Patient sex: M
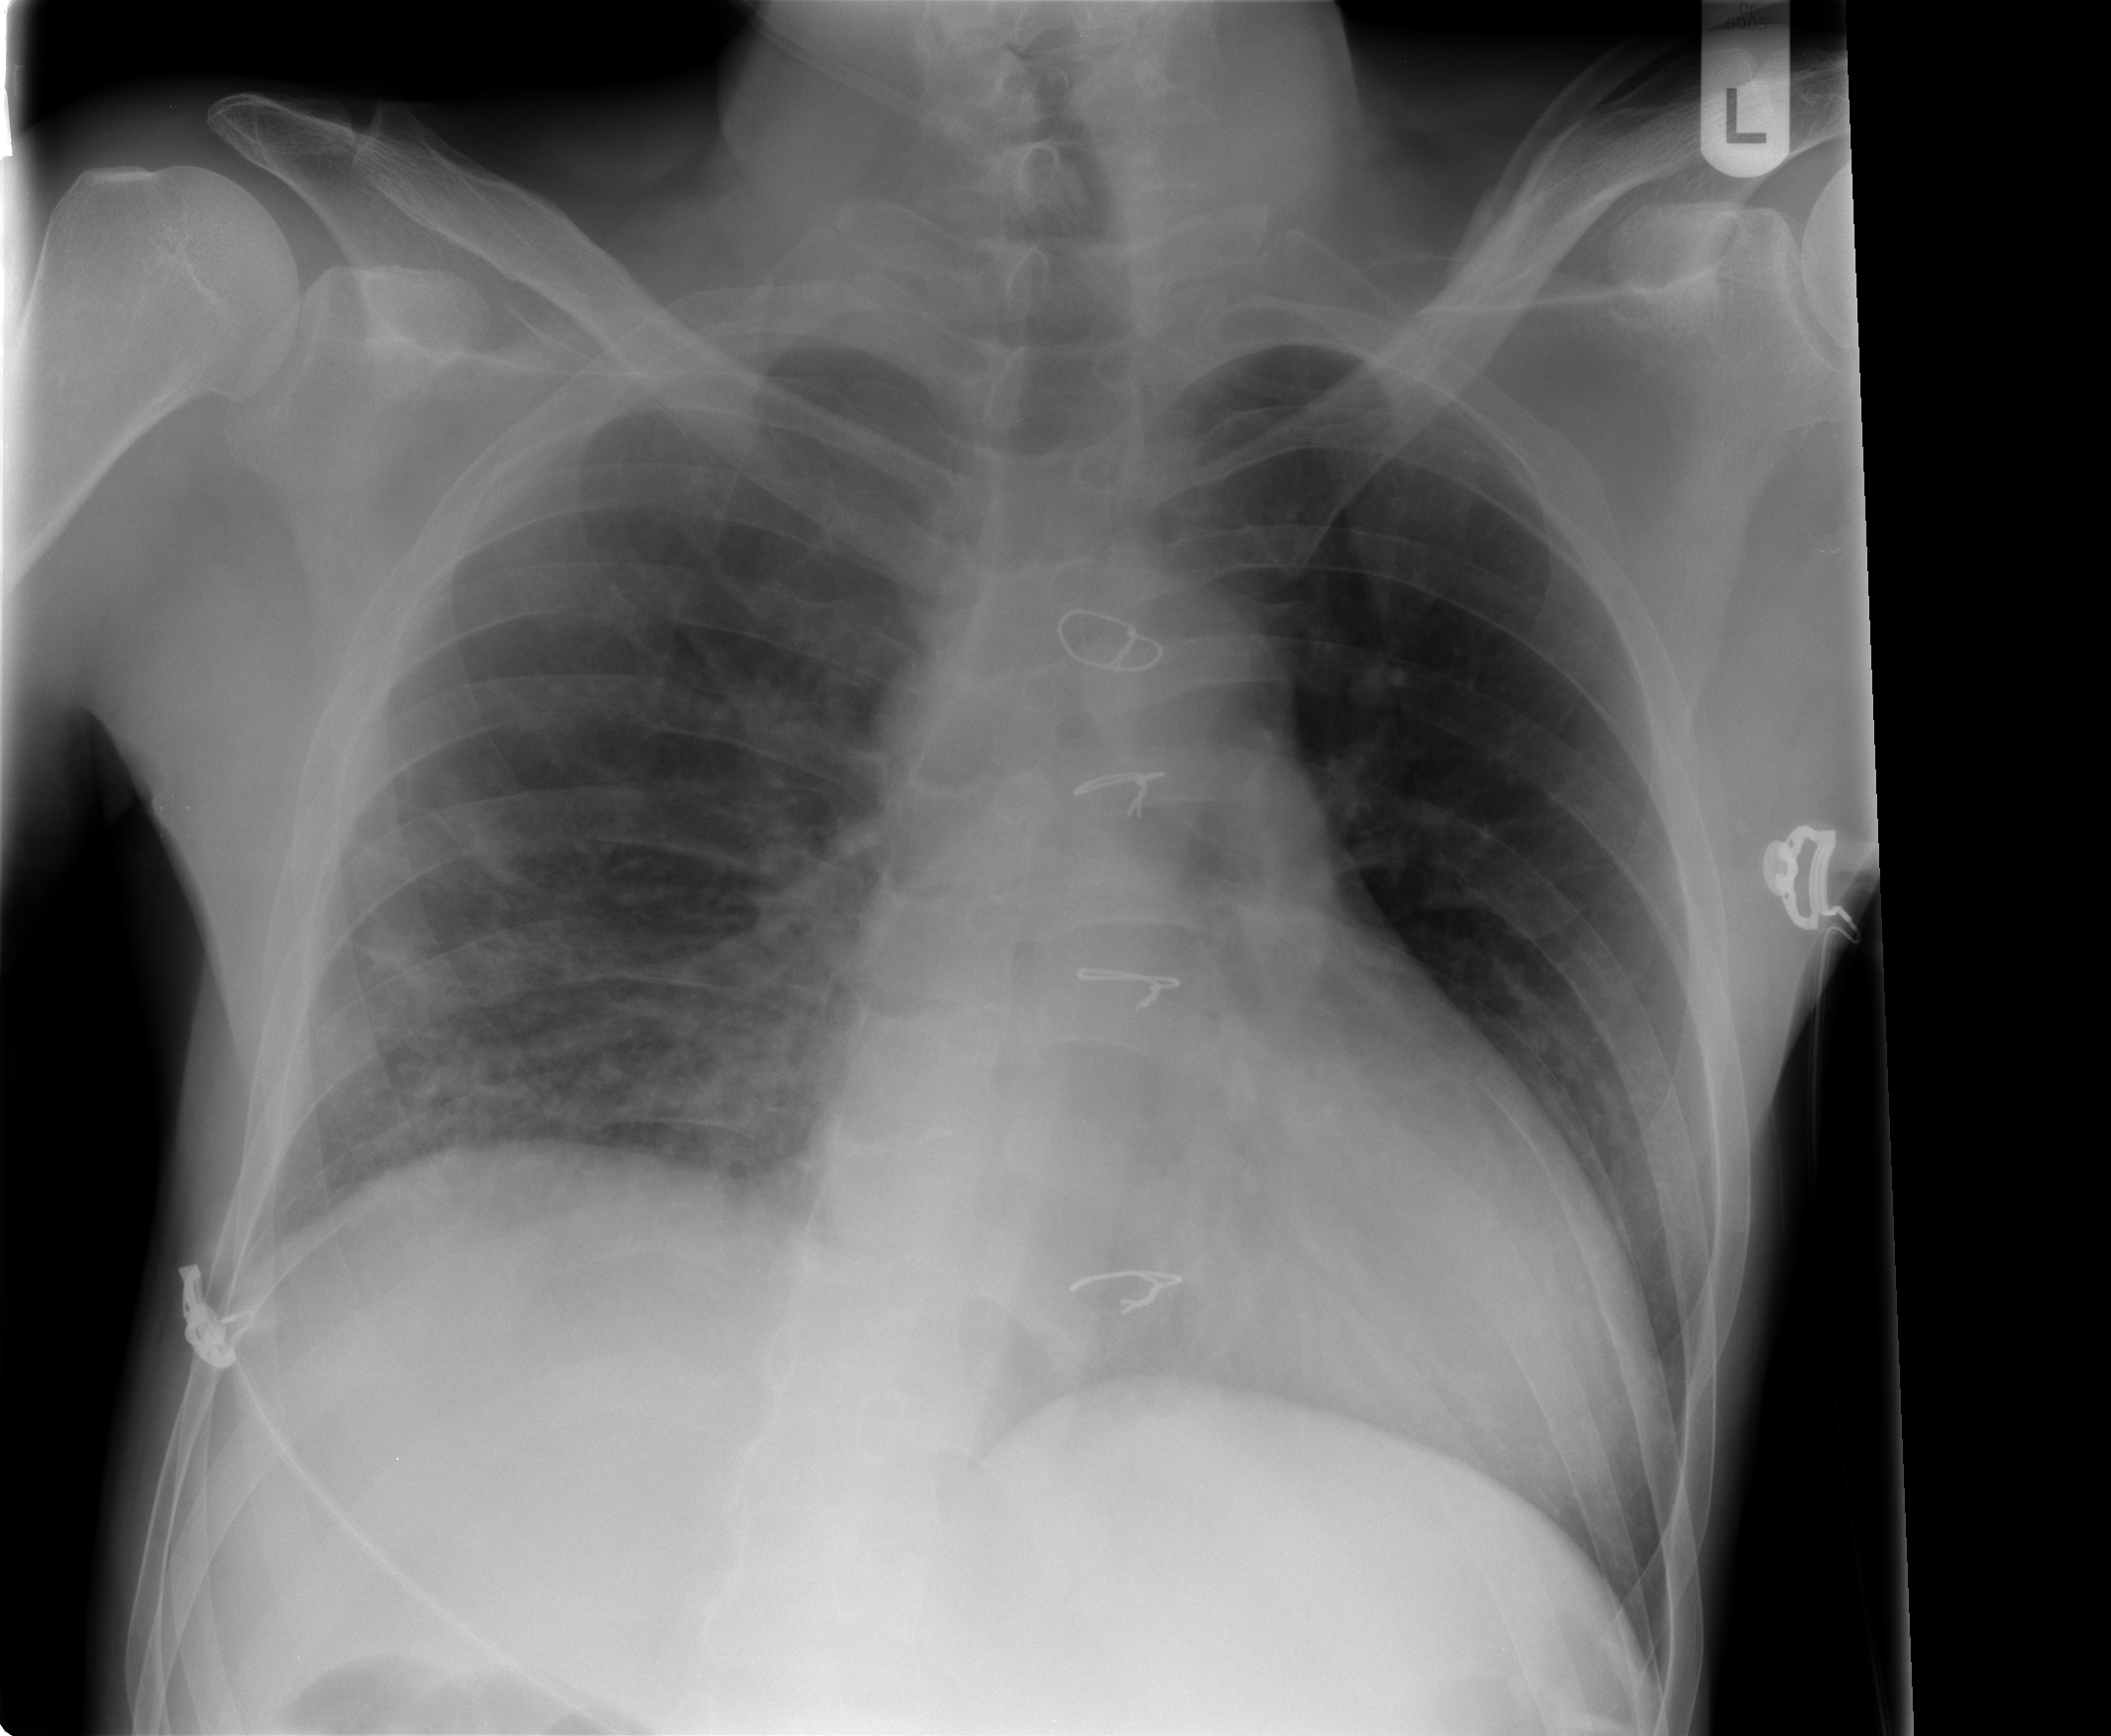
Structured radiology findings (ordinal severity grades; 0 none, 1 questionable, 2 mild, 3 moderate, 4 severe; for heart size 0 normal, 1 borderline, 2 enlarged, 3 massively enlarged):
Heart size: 0
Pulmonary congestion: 0
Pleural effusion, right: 0
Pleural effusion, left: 0
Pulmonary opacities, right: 2
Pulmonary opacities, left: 0
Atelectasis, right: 2
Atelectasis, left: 0